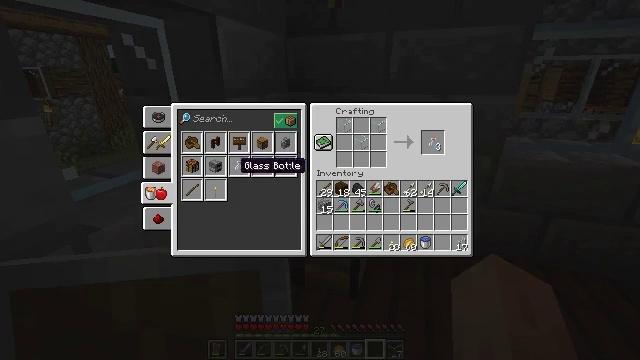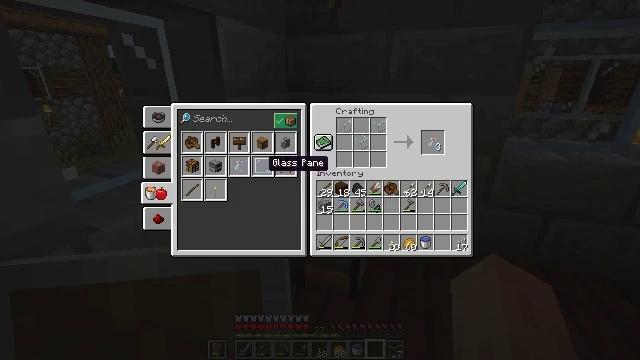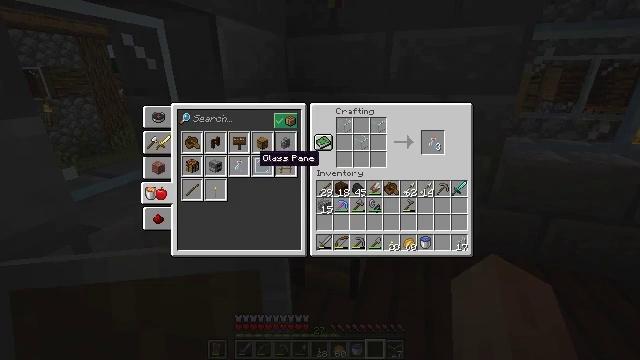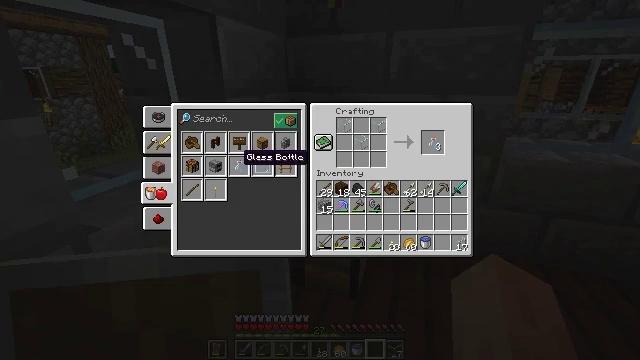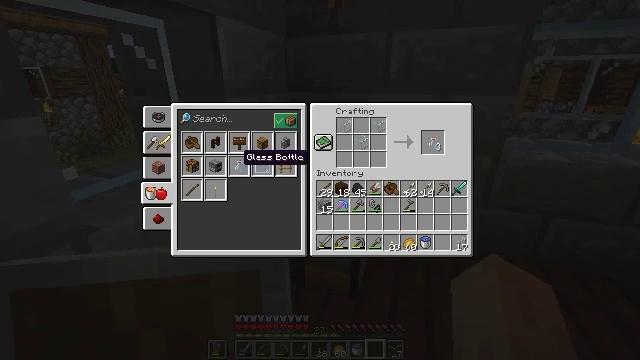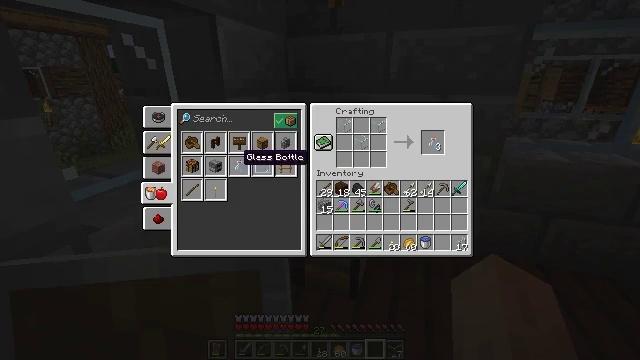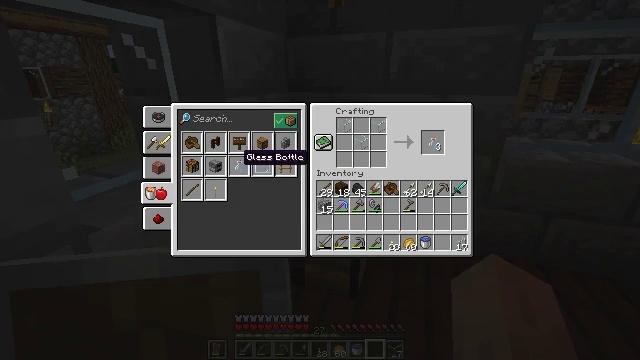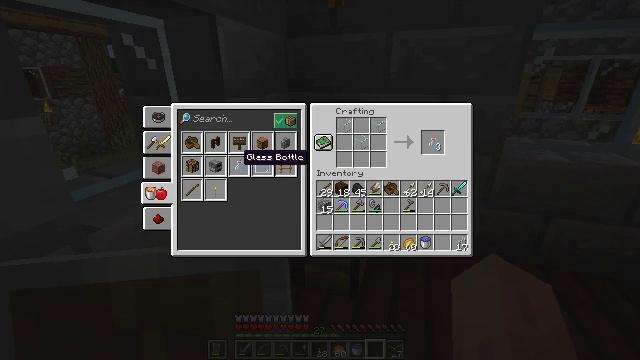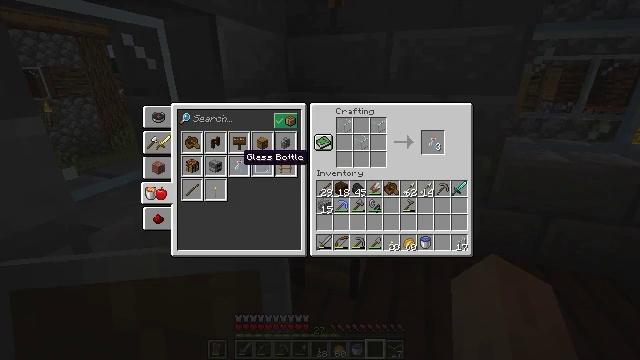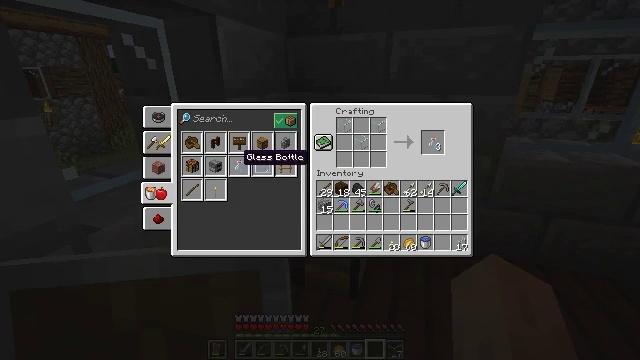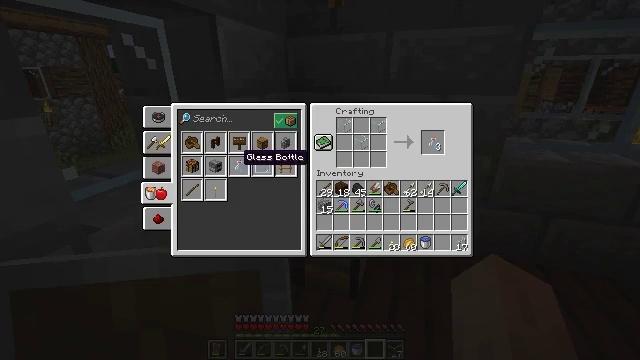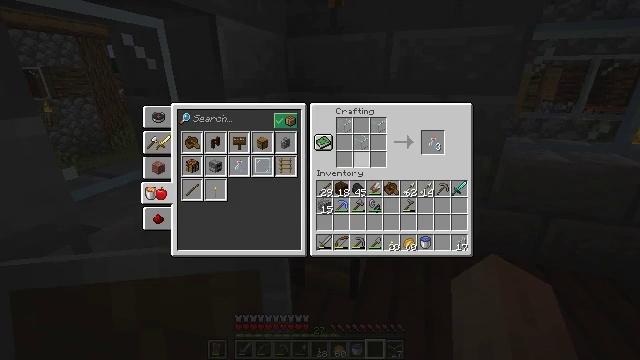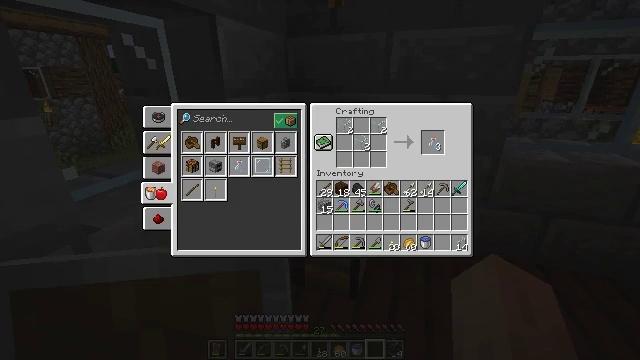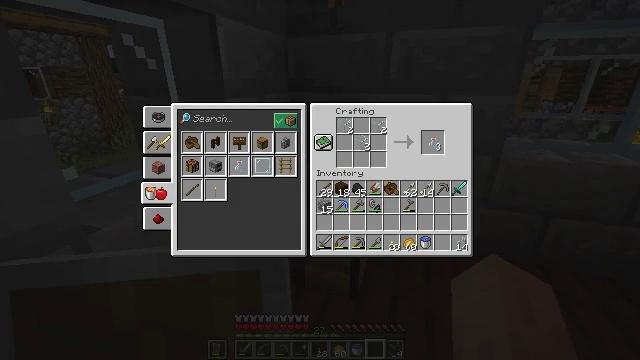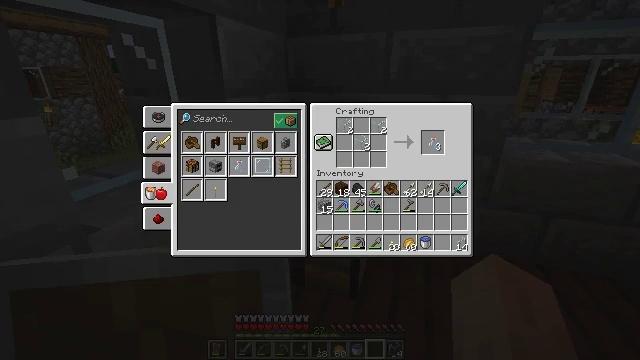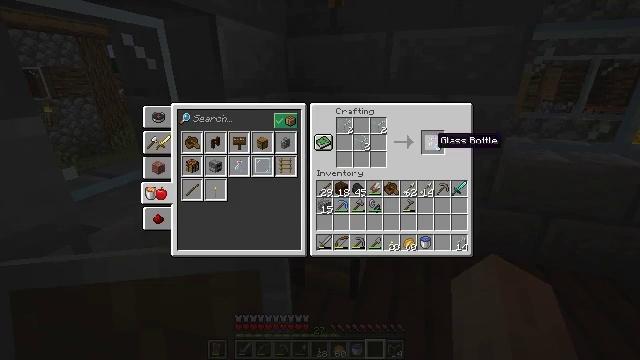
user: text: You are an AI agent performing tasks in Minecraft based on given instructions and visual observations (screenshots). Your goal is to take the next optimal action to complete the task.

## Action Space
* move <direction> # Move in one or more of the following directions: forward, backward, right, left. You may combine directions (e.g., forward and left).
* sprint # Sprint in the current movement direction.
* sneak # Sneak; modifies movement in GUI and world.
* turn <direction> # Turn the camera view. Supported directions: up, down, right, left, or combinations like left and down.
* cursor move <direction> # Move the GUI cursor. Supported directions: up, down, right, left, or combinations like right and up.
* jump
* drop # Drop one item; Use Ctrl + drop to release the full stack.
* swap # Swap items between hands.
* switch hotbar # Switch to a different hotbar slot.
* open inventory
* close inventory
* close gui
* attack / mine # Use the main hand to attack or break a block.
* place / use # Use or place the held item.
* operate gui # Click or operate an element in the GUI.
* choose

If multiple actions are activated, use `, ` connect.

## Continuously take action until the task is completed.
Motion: motion action
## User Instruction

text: Craft a glass bottle.
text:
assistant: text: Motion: turn right
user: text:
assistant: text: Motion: turn left
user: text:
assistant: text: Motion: turn left
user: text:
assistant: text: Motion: no_op
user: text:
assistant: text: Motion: no_op
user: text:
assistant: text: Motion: attack / mine
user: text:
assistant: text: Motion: attack / mine
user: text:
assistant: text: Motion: no_op
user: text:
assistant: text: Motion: no_op
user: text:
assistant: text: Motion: no_op
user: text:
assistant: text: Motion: turn right
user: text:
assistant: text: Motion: turn right and up
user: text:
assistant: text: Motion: no_op
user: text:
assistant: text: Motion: no_op
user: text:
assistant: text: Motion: turn right
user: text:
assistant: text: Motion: sneak
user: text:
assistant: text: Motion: sneak, attack / mine
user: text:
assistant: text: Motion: sneak
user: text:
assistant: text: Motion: no_op
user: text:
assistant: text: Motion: no_op
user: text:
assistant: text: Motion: no_op
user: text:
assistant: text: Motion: no_op